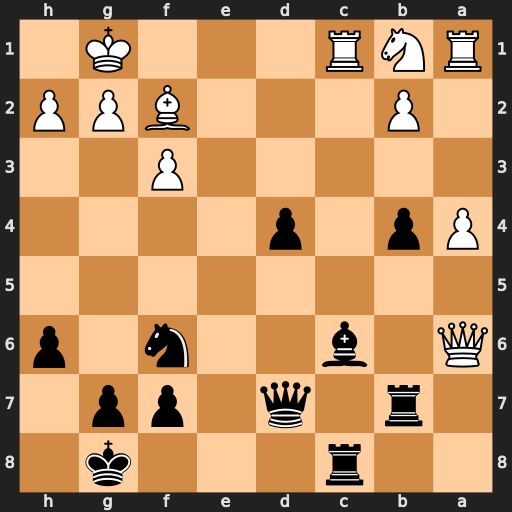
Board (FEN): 2r3k1/1r1q1pp1/Q1b2n1p/8/Pp1p4/5P2/1P3BPP/RNR3K1
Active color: b
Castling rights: -
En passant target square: -
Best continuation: Bb5 Rxc8+ Qxc8 Qxb5 Rxb5